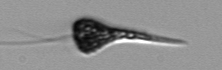
Label: Euglena